Question: I want to make reciprocal of a whole columns cells of libreoffice calc. I can do this by manually. Are there any way which makes reciprocal every cells element(number) of a whole column or row?
In the following figure I want to get the C column from B column:

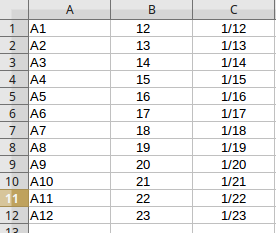
Answer: To make it exactly as shown in the image, put this in cell C1:
'''
="1/" & B1
'''
Then fill down by dragging the lower right hand corner of the cell down to row 12.
To calculate the reciprocal, put this in cell C1 instead:
'''
=1/B1
'''